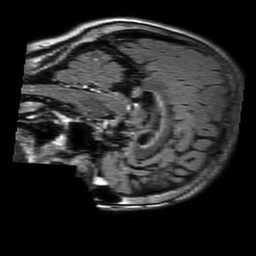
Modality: FLAIR
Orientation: sagittal
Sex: female
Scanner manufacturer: philips
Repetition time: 11 s
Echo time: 0.125 s